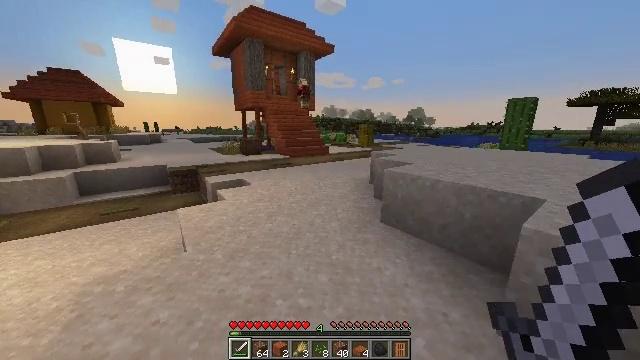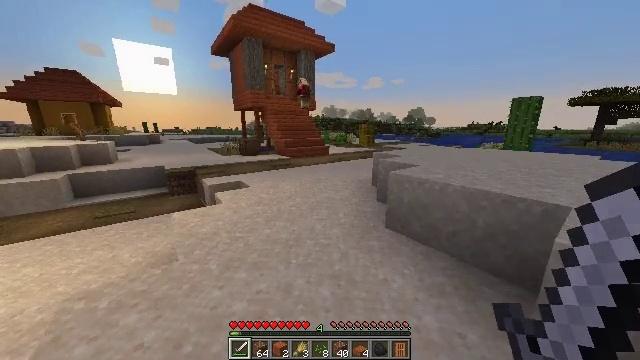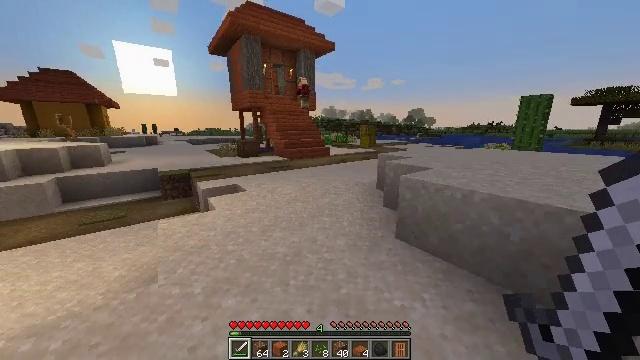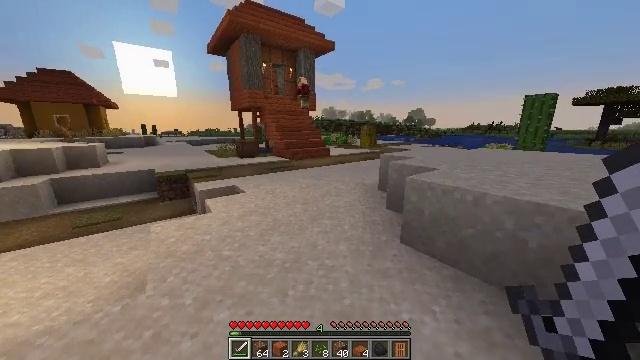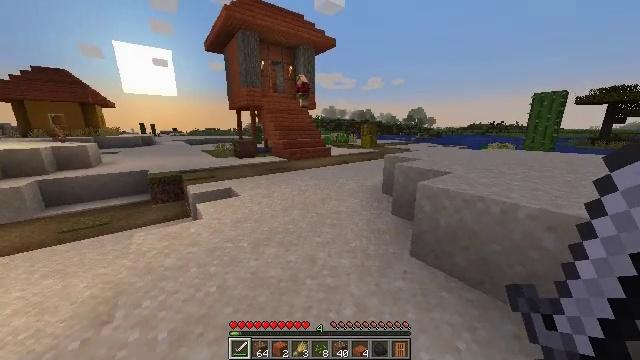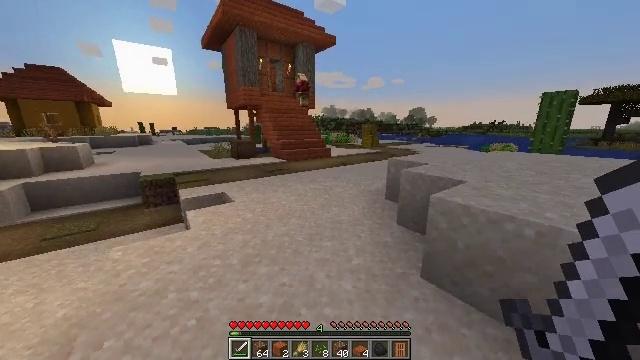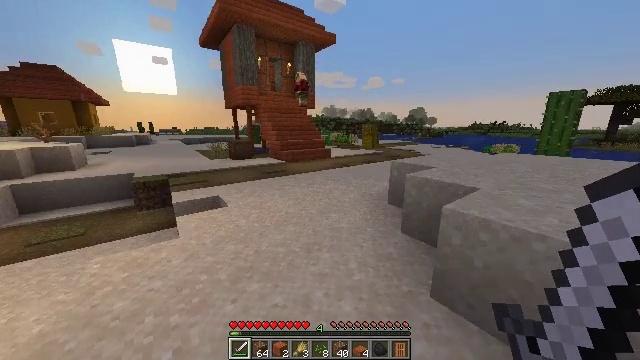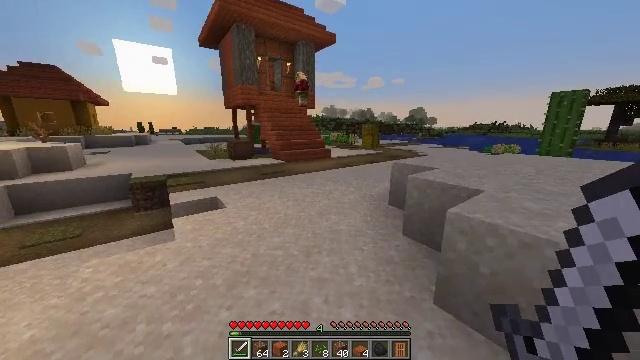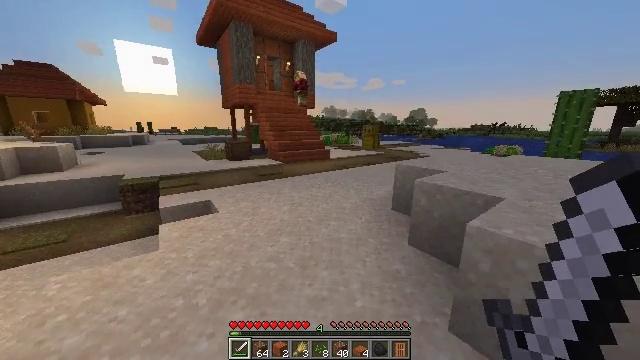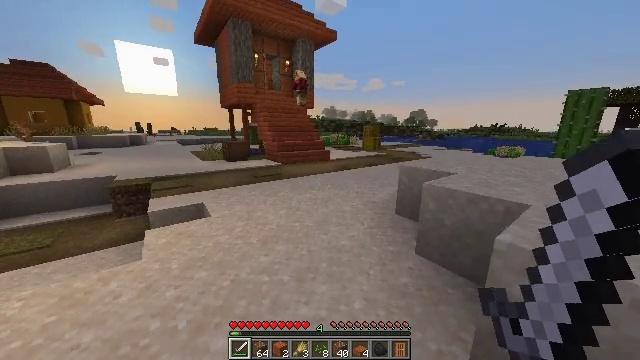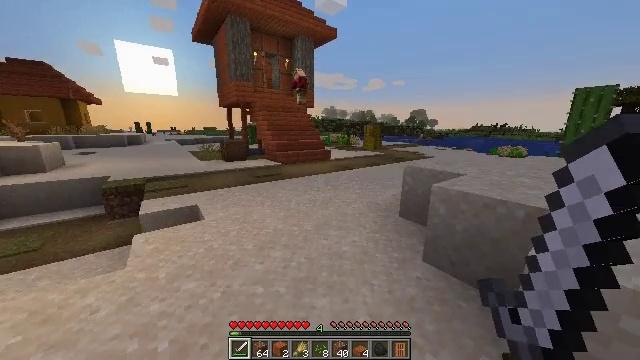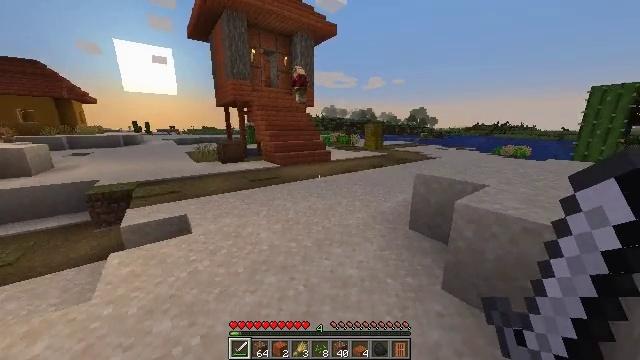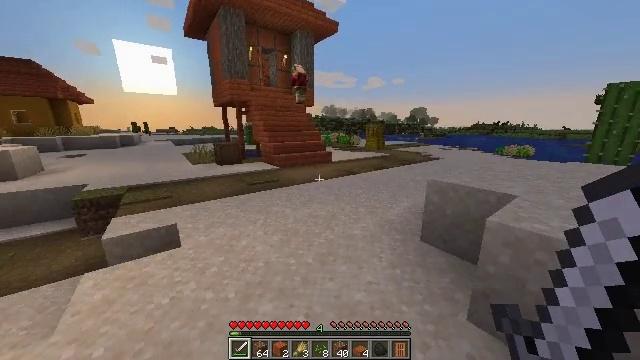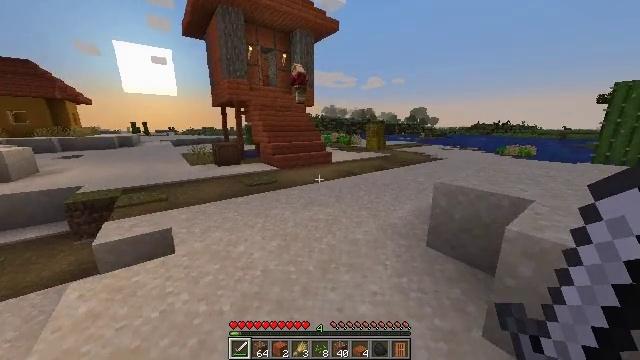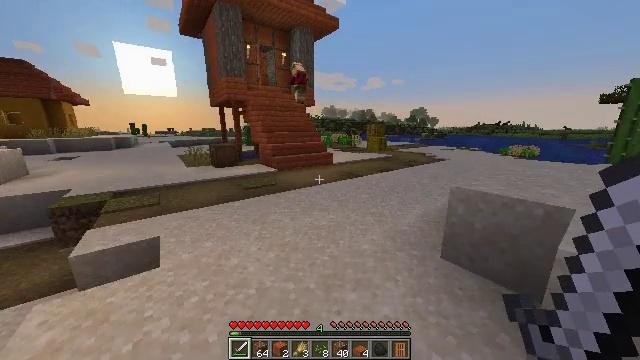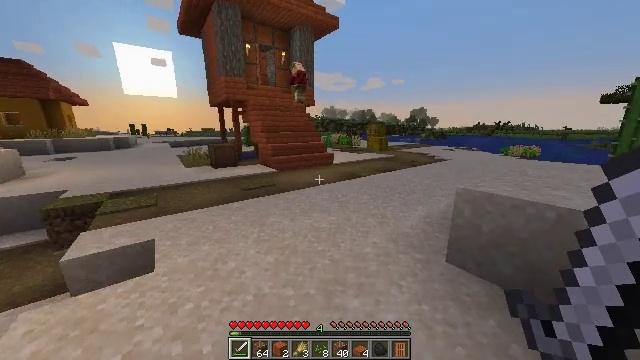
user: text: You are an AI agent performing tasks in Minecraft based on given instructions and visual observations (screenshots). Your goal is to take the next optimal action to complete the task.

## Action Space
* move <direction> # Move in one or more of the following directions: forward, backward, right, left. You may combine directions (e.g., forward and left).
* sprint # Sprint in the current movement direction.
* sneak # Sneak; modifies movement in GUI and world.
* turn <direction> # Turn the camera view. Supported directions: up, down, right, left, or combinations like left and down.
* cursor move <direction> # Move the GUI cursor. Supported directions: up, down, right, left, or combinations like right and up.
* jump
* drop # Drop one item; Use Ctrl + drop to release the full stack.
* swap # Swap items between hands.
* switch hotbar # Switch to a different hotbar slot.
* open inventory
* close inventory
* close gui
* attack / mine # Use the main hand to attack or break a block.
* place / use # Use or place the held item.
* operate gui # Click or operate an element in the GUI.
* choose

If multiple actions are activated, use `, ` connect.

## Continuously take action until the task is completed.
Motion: motion action
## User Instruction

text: Collect sand to make glass.
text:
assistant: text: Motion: move forward, sprint
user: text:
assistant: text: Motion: move forward, sprint
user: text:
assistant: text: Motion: move forward, sprint
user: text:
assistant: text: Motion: move forward, sprint
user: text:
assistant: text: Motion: move forward, sprint
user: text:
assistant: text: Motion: move forward, sprint
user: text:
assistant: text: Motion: move forward, sprint
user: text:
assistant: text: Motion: move forward, sprint
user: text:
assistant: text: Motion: move forward, sprint
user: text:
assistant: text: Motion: move forward, sprint
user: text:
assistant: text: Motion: move forward, sprint
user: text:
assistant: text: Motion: move forward, sprint
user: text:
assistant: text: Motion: move forward, sprint
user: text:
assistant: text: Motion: move forward, sprint
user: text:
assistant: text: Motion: move forward, sprint
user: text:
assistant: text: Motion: move forward, sprint
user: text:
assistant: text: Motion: move forward, sprint
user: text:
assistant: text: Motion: move forward, sprint
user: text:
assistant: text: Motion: move forward, sprint
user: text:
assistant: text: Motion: move forward, sprint
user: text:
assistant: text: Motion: move forward, sprint
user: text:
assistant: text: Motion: move forward, sprint
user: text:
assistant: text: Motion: move forward, sprint, turn right
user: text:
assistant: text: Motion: move forward, sprint, turn right
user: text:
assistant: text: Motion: move forward, sprint, turn right
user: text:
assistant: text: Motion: move forward, sprint
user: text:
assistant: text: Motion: move forward, sprint
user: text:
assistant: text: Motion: move forward, sprint
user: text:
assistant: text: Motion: move forward, sprint
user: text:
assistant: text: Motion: move forward, sprint